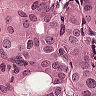
Metastatic tissue present: yes